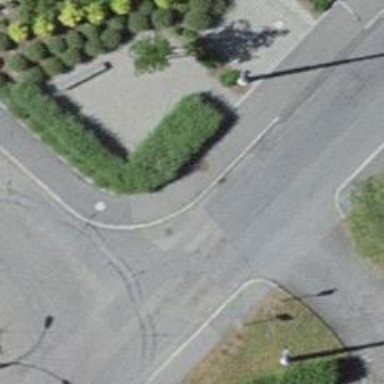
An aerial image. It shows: Kerb barrier.